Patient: sex M, age 57
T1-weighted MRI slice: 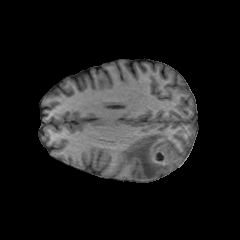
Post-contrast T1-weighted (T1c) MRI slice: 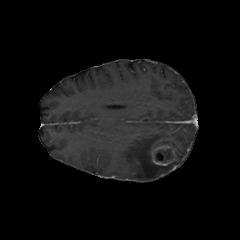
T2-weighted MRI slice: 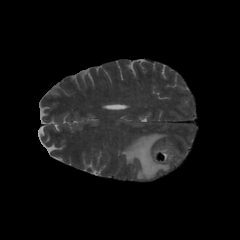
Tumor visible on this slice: yes
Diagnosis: Glioblastoma, IDH-wildtype
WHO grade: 4